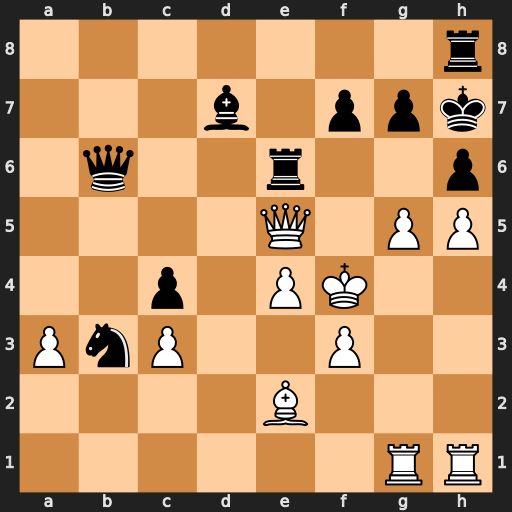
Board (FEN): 7r/3b1ppk/1q2r2p/4Q1PP/2p1PK2/PnP2P2/4B3/6RR
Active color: w
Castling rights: -
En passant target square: -
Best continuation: g6+ fxg6 hxg6+ Kg8 Bxc4